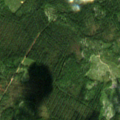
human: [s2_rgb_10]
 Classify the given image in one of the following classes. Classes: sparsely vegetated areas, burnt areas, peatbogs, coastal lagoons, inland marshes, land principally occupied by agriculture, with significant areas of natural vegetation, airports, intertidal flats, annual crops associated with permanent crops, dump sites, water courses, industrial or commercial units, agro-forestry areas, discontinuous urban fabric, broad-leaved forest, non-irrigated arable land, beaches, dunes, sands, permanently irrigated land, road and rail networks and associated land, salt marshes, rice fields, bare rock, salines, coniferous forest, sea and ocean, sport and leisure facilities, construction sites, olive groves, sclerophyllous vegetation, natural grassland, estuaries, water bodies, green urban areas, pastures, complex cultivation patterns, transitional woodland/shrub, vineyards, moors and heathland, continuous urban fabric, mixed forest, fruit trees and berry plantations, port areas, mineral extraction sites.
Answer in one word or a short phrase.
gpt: coniferous forest, mixed forest, transitional woodland/shrub